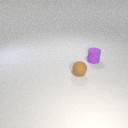
small purple rubber cylinder behind small brown rubber sphere